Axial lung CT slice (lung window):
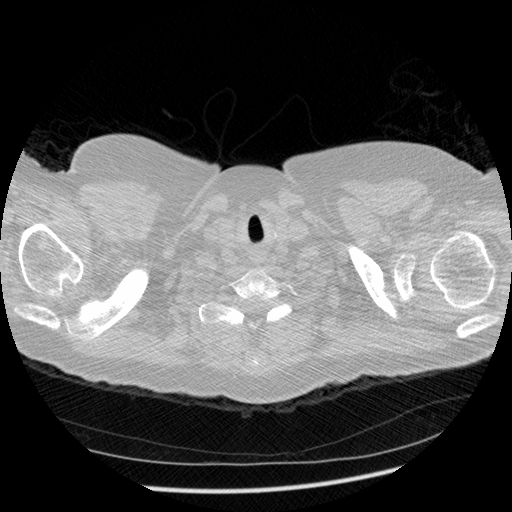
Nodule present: no